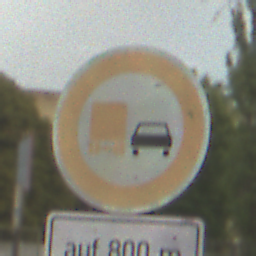
Verkehrszeichen: UeberholverbotKraftfahrzeuge
Zusatzzeichen unten: LaengeEinerStrecke5
Umgebung: Outdoor, Suburban
Tageszeit: MorningAfternoon
Wetter: PartlyCloudy
Licht: Natural
Jahreszeit: NotSpecified
Kontrast: LowContrast